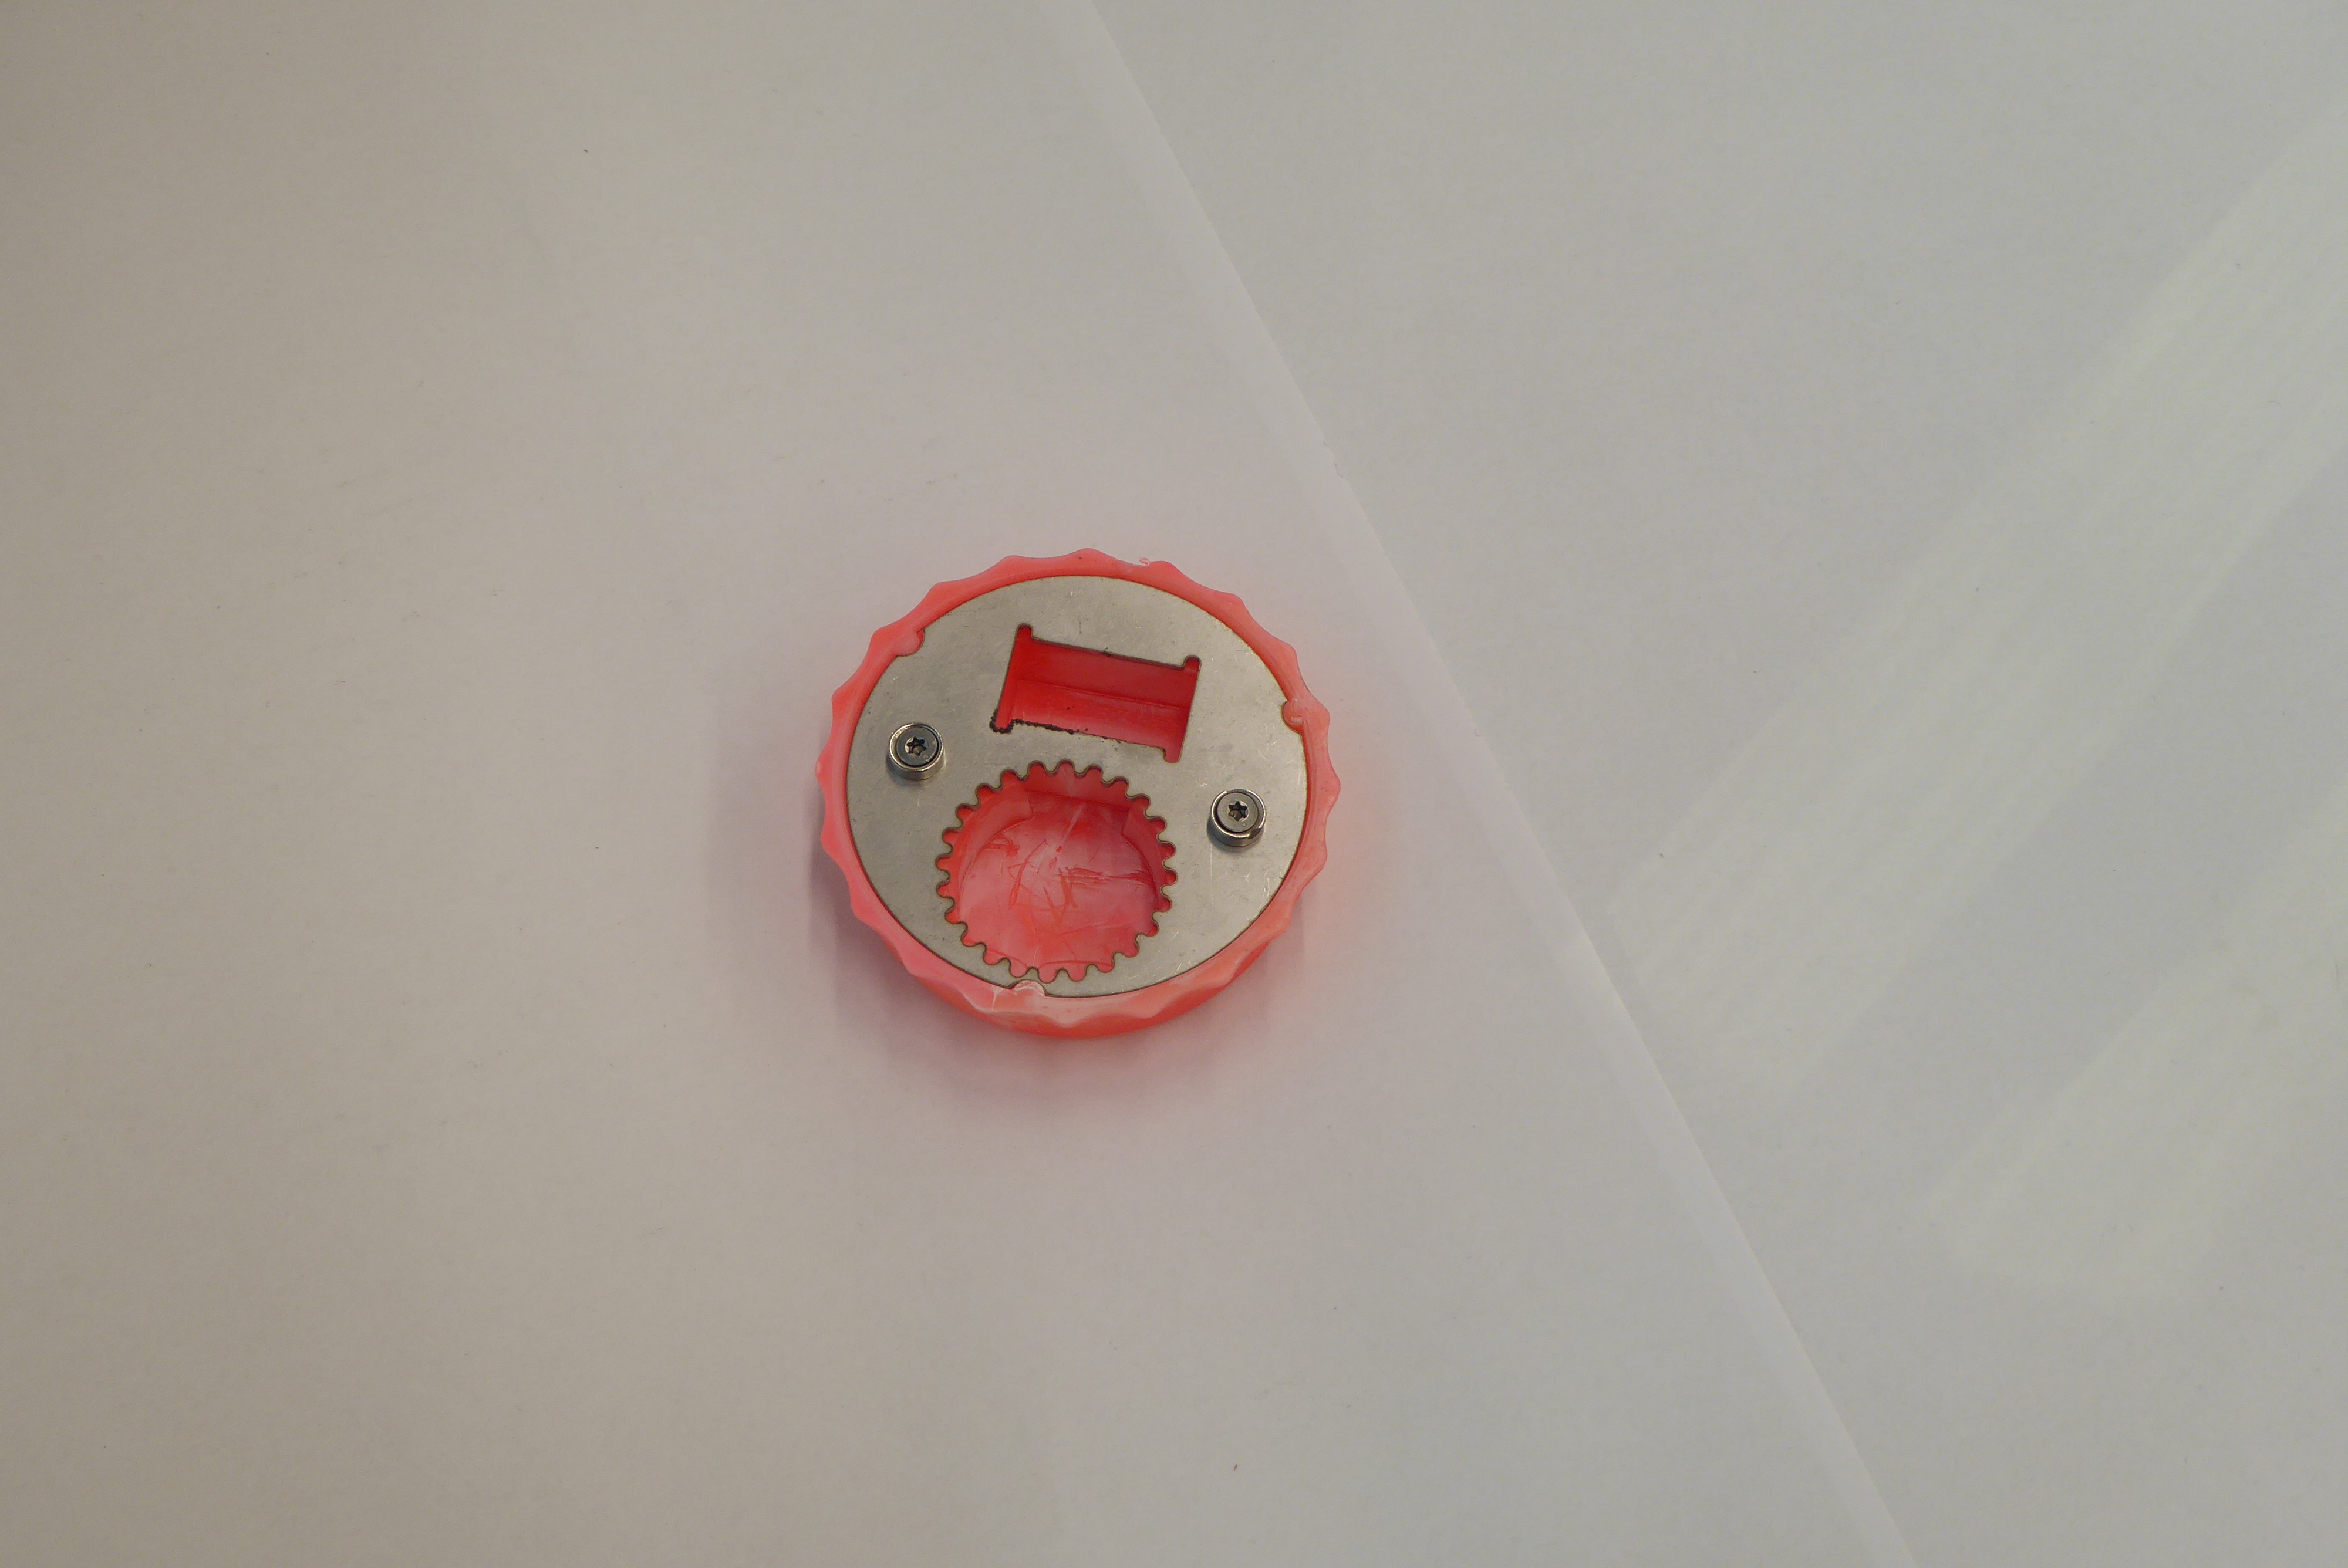
Label: Bottle Opener